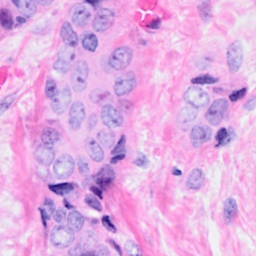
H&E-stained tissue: Breast